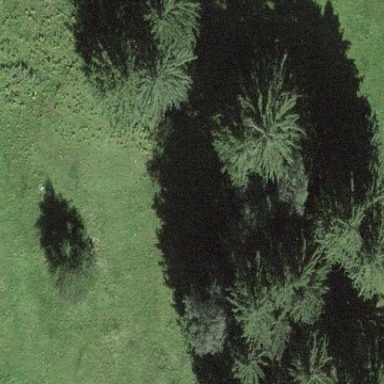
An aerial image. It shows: Beautiful woodland area.